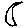
Label: moon